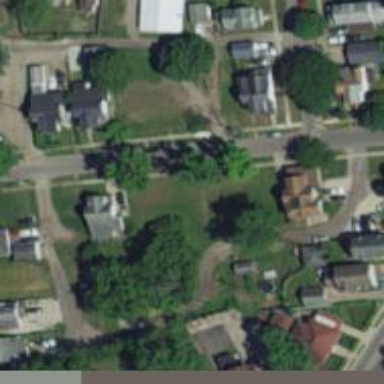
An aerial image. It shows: Alley classified as service road.